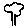
Label: tree